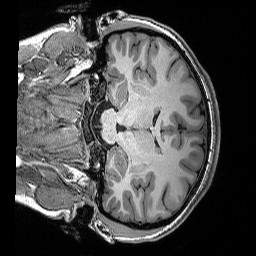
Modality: T1w
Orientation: coronal
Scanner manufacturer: siemens
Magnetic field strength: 3 T
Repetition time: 2.53 s
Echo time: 0.0033 s